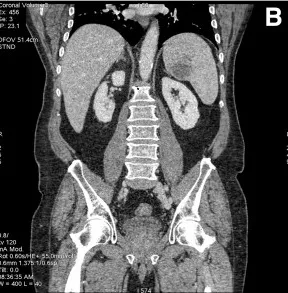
CT images of splenic metastasis. And coronal section.
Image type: radiology (ct)